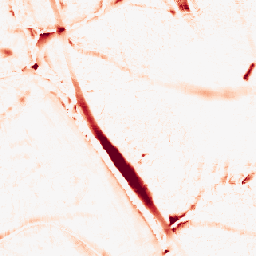
Category: morphological
Decomposition family: morphological_ellipse
Decomposition parameters: operation: opening
width: 20
height: 20
Upsampling method: area
Upsampling parameters: scale: 8
Upsampling scale: 8